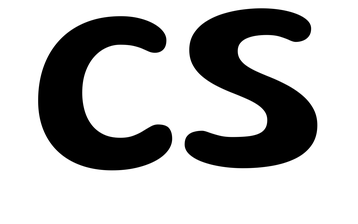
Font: Gluten_Medium